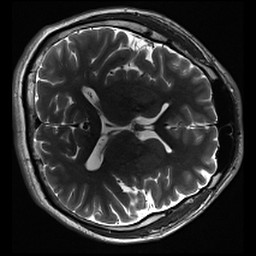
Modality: inplaneT2
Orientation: axial